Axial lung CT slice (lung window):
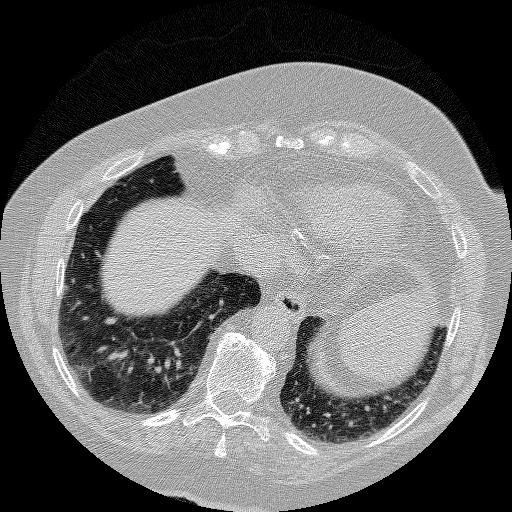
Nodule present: no